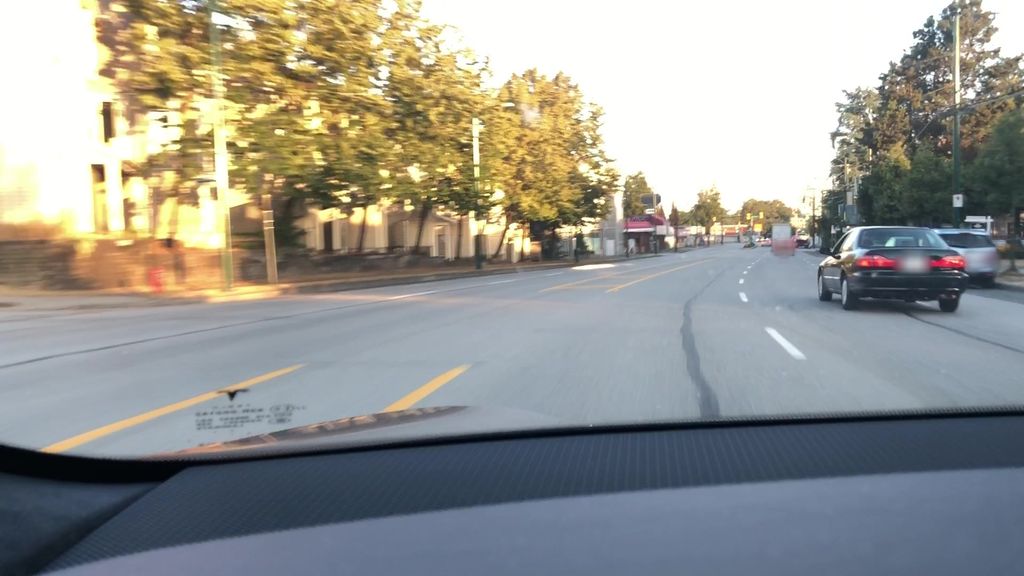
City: vancouver